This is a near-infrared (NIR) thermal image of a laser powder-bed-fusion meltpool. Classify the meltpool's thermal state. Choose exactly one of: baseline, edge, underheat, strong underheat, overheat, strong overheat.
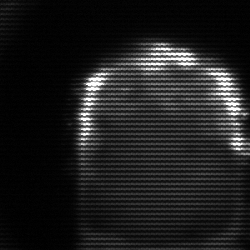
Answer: baseline